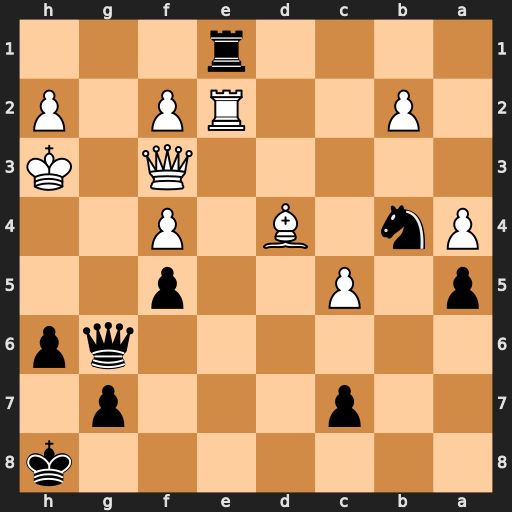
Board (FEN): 7k/2p3p1/6qp/p1P2p2/Pn1B1P2/5Q1K/1P2RP1P/4r3
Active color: b
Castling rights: -
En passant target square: -
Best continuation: Qg4+ Qxg4 fxg4+ Kxg4 Rxe2